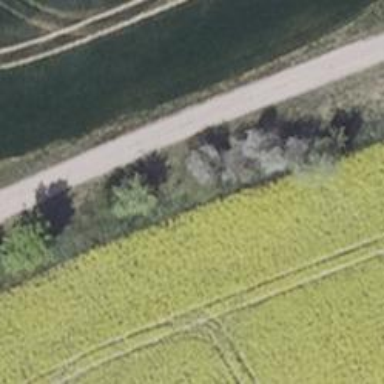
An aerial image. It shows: Row of deciduous broadleaved trees.